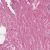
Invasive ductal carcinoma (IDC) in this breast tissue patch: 0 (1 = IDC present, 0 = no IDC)